Interaction volume radius: 5 \u00c5
Interaction volume height: 35 \u00c5
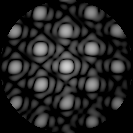
Disorder parameter: 0.04597